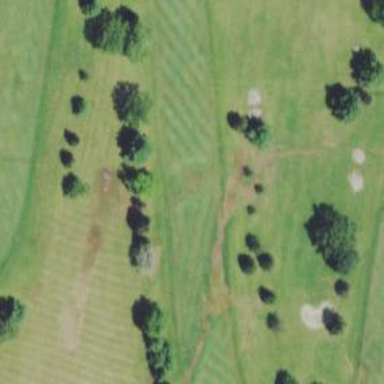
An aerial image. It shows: Grassy area designated as golf fairway.